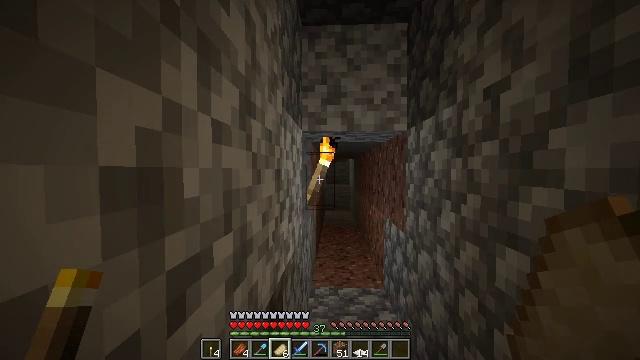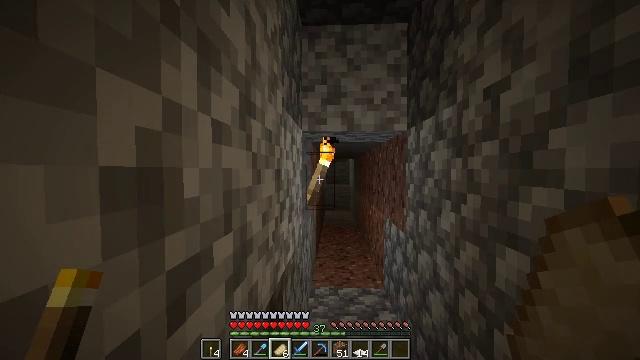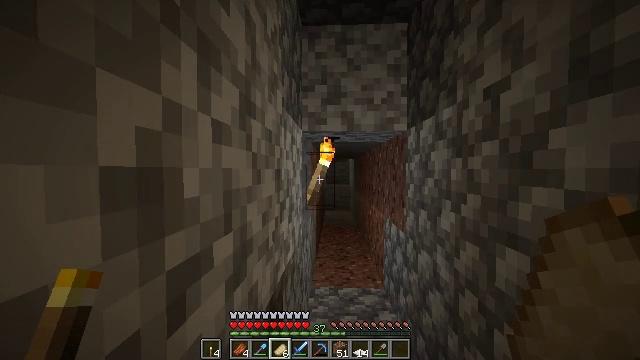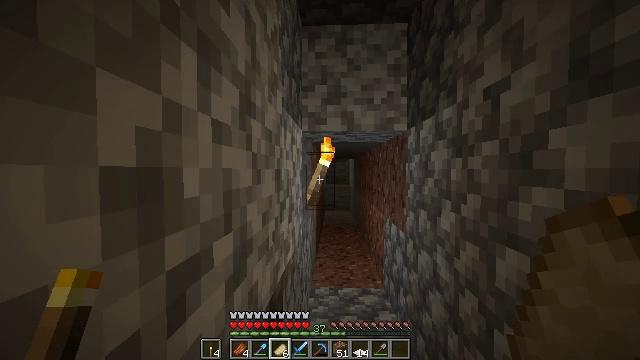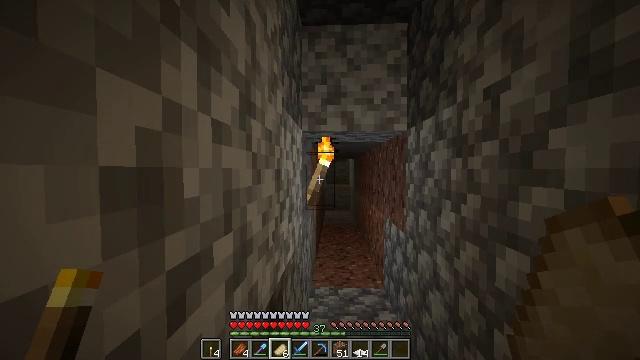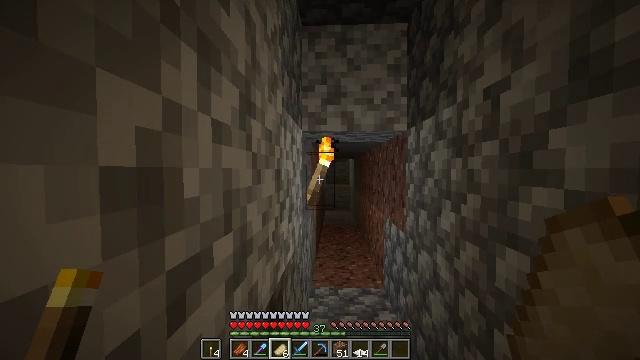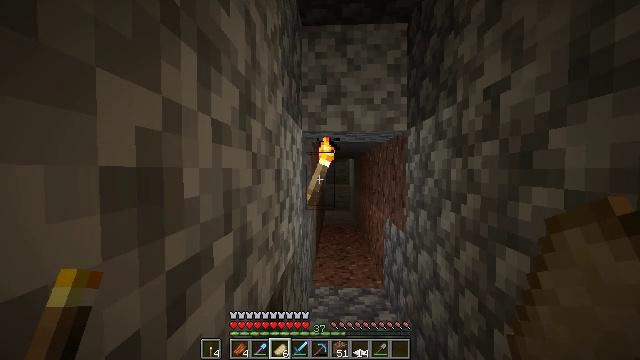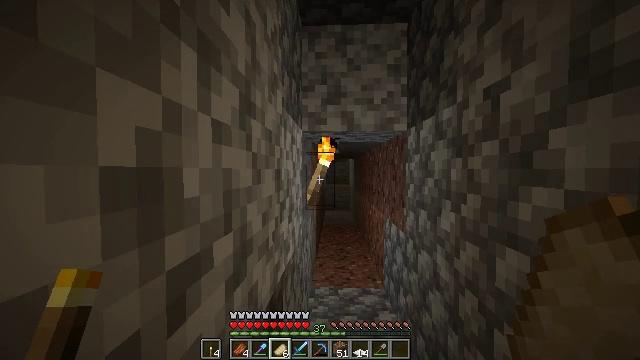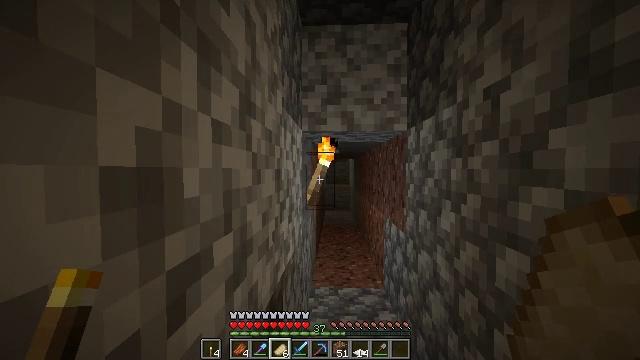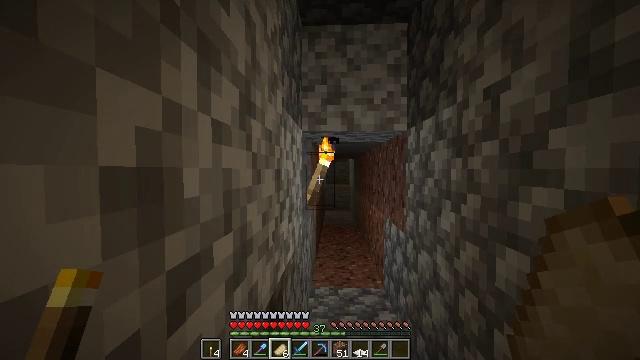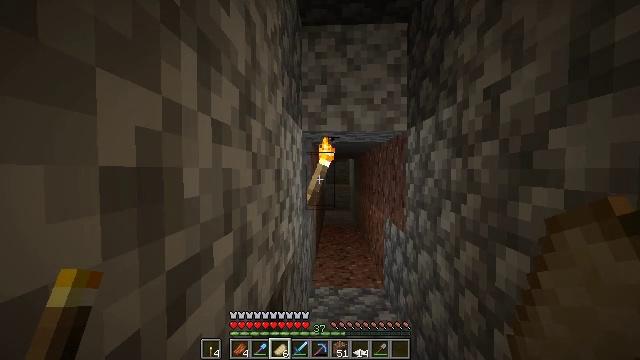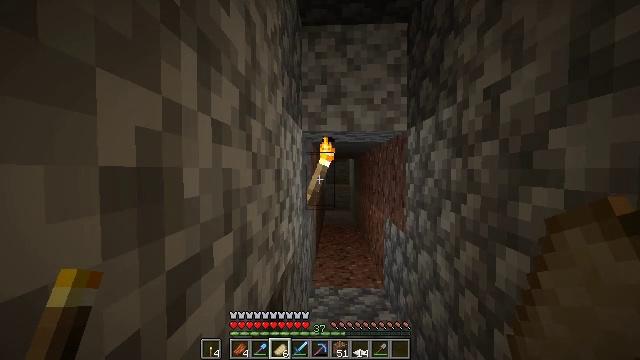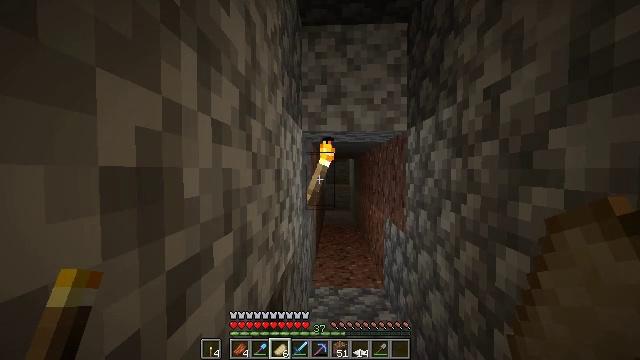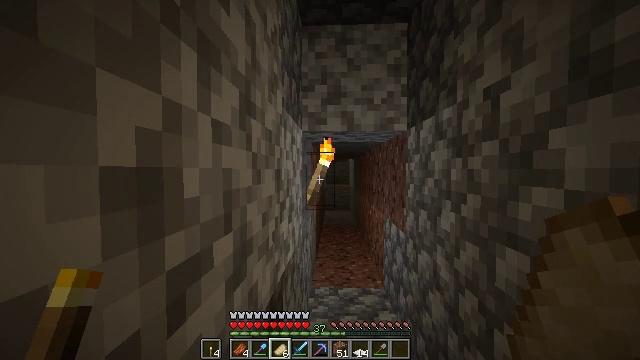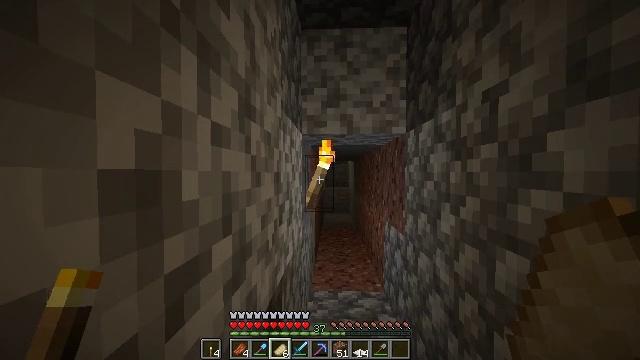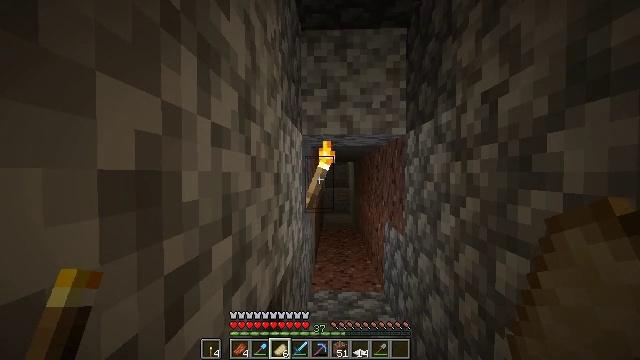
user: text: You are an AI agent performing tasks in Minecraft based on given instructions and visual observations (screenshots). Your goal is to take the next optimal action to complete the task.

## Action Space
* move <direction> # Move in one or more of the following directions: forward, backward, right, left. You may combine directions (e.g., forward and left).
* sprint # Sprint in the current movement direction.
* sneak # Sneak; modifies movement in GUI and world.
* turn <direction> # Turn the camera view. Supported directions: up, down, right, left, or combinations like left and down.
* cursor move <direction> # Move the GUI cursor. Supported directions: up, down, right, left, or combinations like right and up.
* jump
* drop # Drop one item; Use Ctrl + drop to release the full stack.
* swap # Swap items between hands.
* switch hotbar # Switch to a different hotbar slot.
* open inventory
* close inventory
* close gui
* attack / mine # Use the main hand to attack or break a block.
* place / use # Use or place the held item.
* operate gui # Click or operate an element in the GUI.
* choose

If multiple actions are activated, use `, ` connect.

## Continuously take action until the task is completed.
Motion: motion action
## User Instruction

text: Recycle the smithing table.
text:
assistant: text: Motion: no_op
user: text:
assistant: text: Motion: no_op
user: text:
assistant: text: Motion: no_op
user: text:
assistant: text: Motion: no_op
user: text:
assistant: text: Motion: no_op
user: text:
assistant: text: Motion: no_op
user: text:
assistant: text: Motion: no_op
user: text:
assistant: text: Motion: no_op
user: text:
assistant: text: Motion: no_op
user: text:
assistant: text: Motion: no_op
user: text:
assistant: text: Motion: no_op
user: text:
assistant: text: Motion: no_op
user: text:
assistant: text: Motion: no_op
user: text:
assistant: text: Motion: no_op
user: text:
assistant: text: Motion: no_op
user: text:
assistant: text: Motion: no_op
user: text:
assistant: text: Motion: no_op
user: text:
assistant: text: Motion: no_op
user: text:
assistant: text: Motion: no_op
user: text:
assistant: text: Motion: no_op
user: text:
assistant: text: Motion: no_op
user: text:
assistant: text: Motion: no_op
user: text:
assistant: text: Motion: no_op
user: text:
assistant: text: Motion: no_op
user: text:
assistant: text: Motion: no_op
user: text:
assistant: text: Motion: no_op
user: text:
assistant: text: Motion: no_op
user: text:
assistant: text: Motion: no_op
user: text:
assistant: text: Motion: no_op
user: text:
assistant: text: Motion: no_op